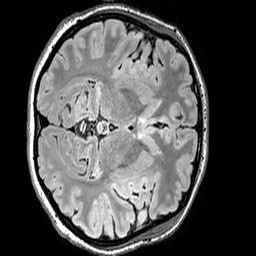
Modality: FLAIR
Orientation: axial
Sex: female
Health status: ill
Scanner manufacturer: siemens
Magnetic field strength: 3 T
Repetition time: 5 s
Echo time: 0.388 s